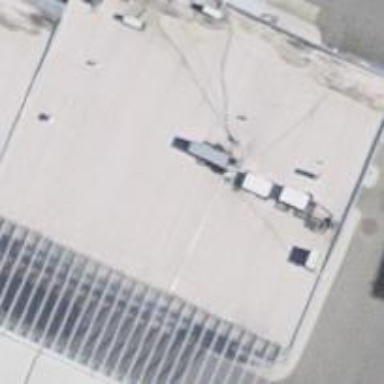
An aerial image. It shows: Fuel station.